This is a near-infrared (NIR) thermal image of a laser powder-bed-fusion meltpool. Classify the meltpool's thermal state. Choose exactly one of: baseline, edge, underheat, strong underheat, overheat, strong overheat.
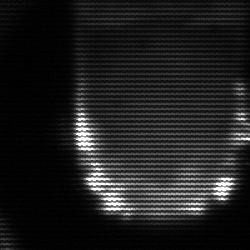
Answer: baseline